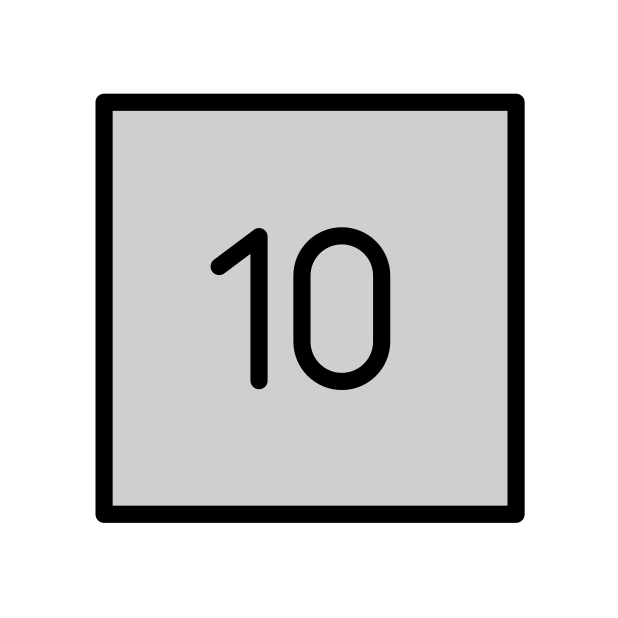
keycap: 10